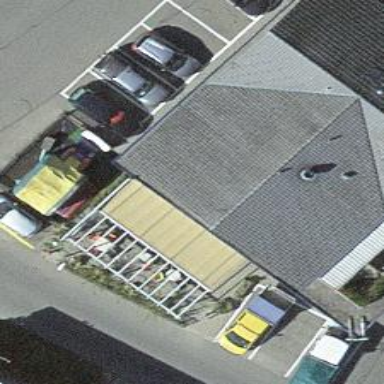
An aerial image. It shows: Cafe.